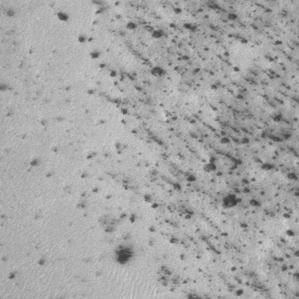
Label: frost